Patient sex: M
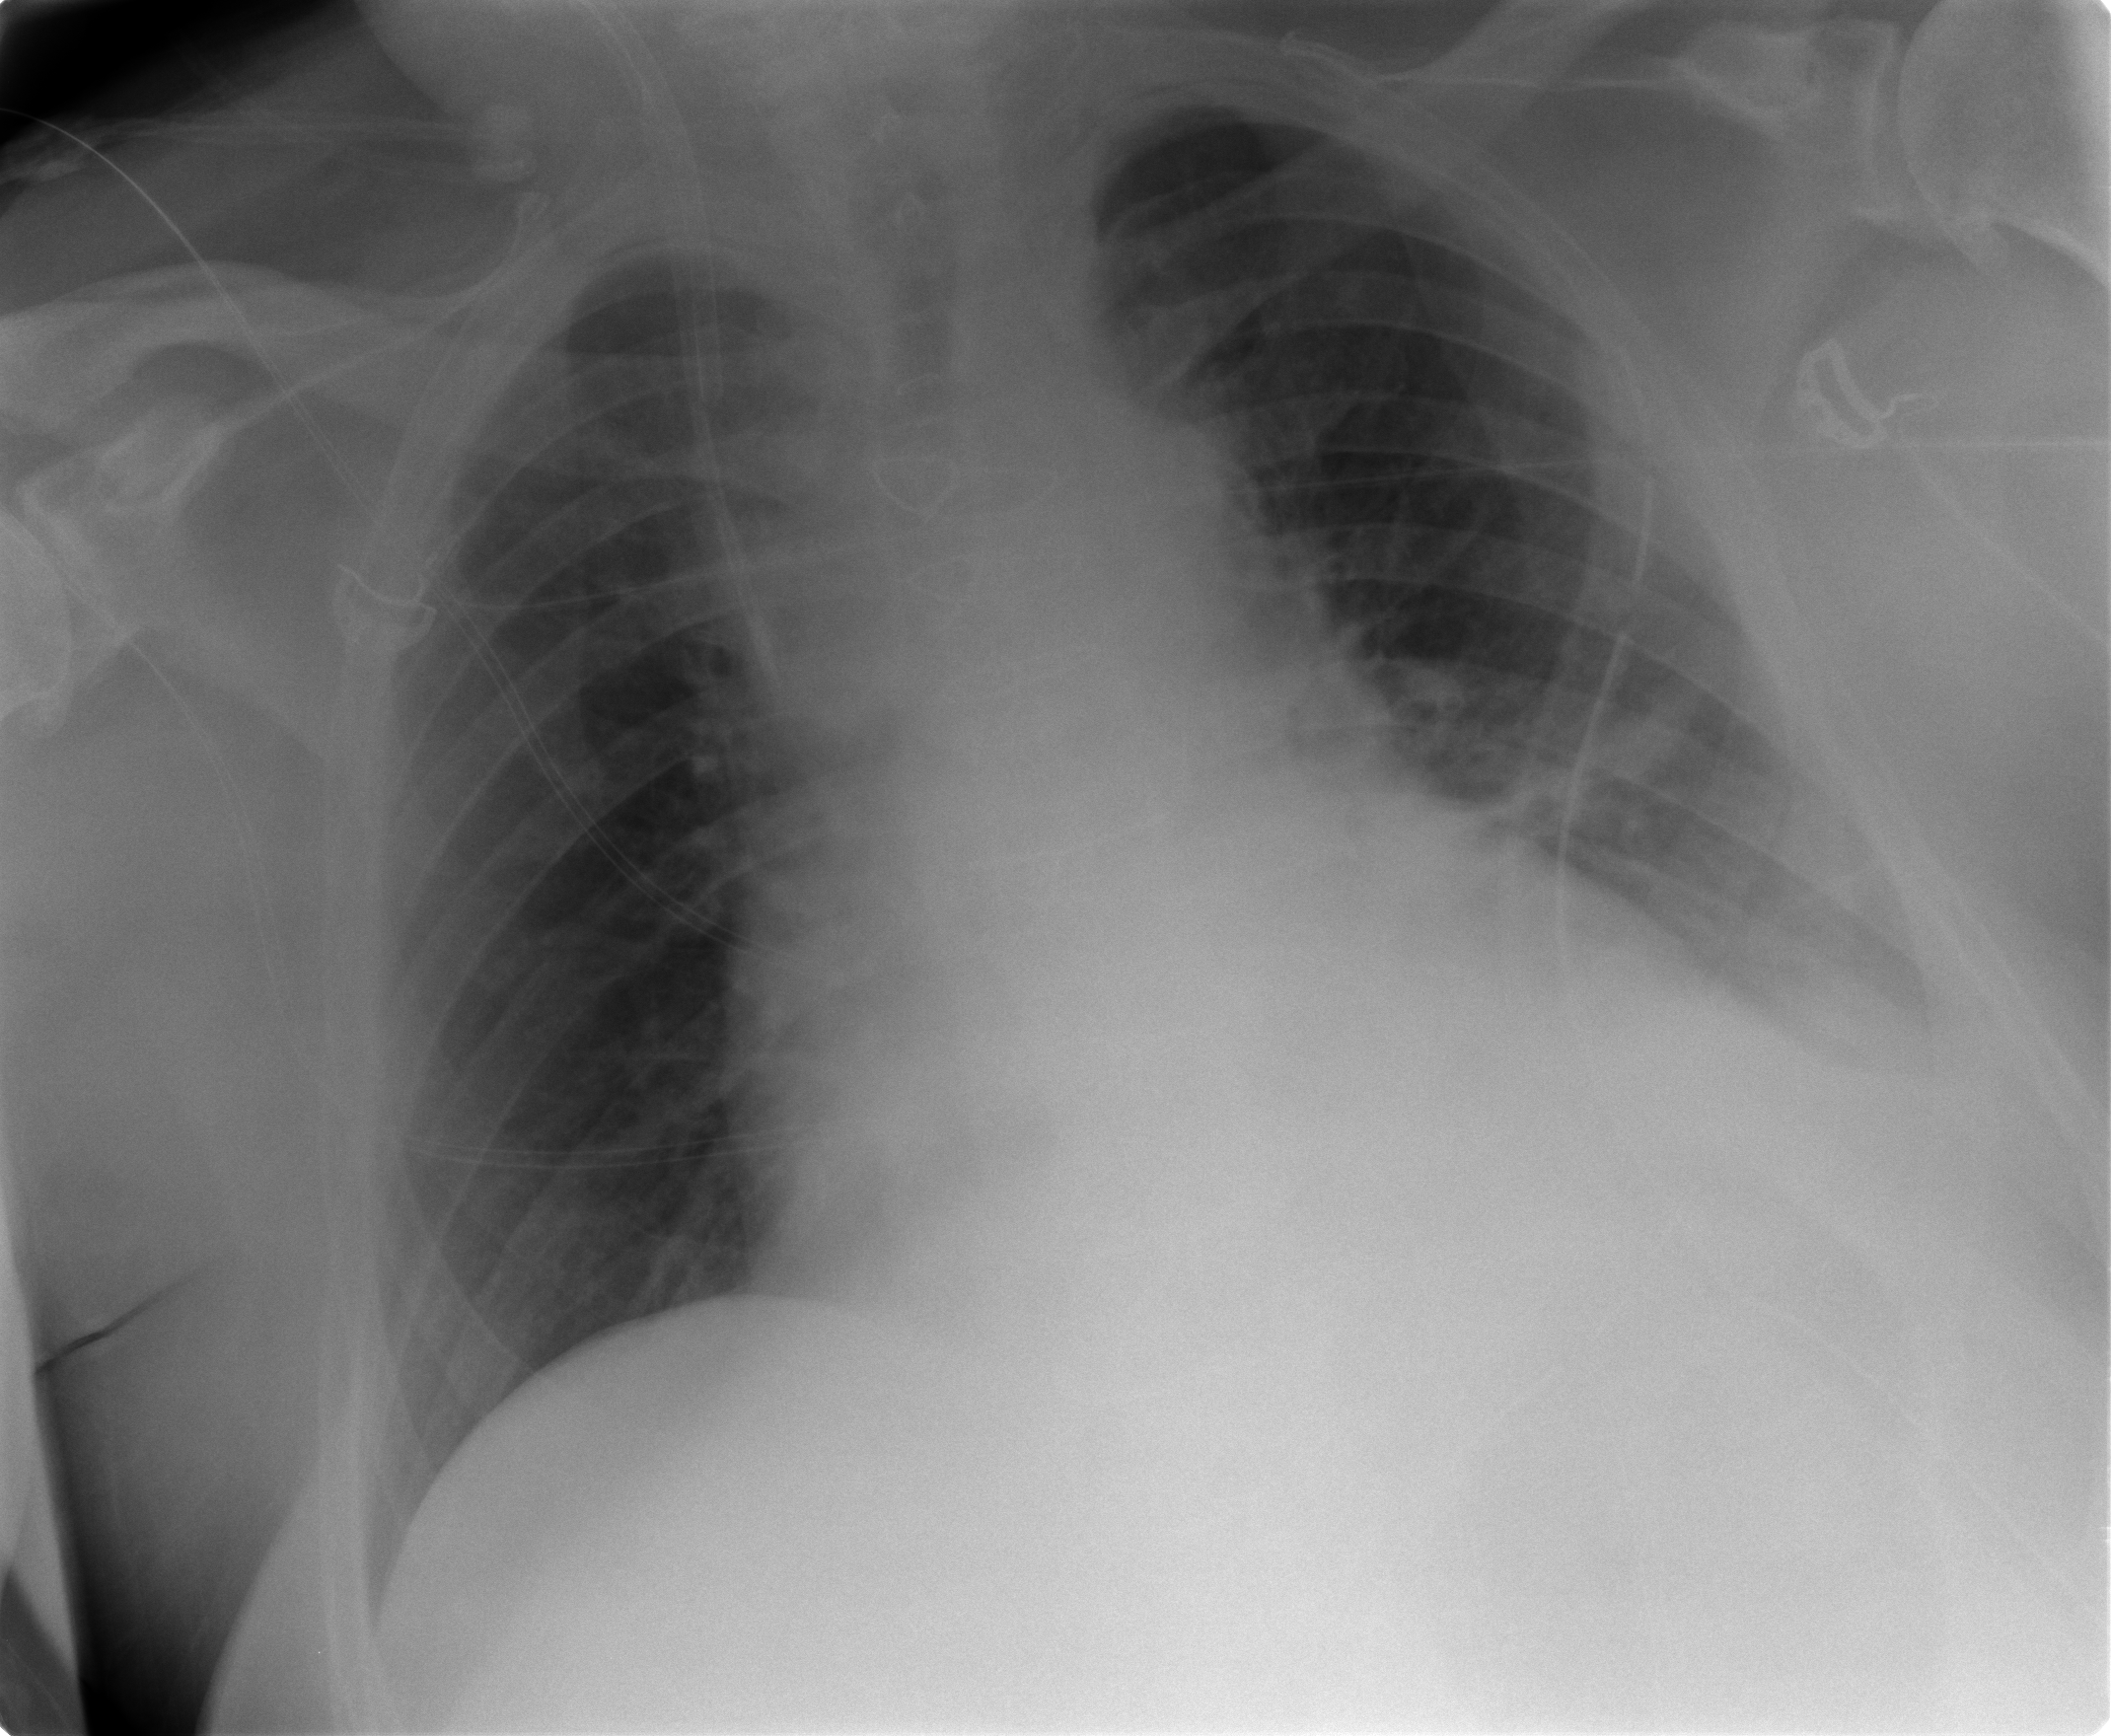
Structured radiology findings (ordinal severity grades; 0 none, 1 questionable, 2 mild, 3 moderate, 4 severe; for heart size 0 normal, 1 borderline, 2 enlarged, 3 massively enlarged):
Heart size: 2
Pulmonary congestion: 0
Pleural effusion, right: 0
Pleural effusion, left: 2
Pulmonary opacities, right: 0
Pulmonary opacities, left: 0
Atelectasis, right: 0
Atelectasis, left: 2